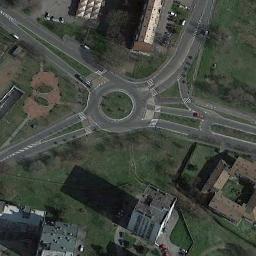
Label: roundabout